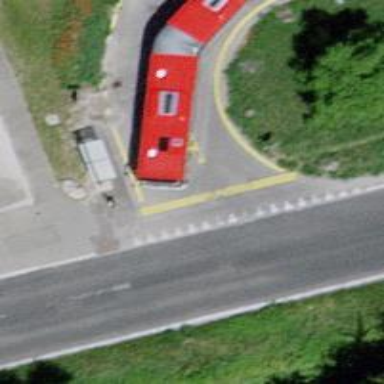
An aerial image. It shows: Public transport stop position.